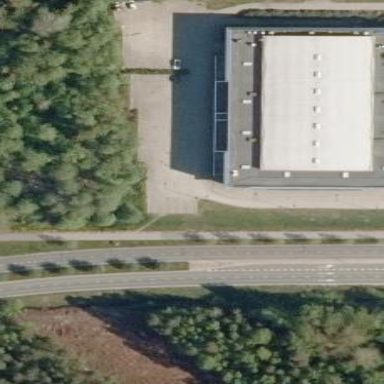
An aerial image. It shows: Sports centre with multiple sports facilities.